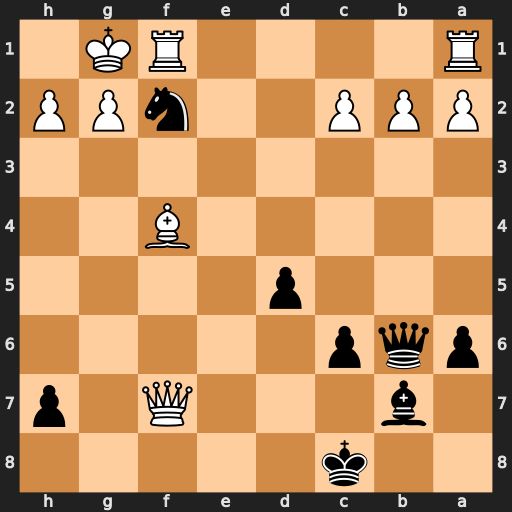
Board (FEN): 2k5/1b3Q1p/pqp5/3p4/5B2/8/PPP2nPP/R4RK1
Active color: b
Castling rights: -
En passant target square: -
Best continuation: Nh3+ Kh1 Qg1+ Rxg1 Nf2#